Problem: here_comes_santa_claus (2023, round1)

*…right down Santa Claus Lane!*

Santa Claus Lane is home to \(N\) elves, the \(i\)th of whom lives \(X_i\) meters from the start of the lane. As Santa's little helper, you're tasked to assign elves to work on toys for good little girls and boys. Specifically, you must assign each elf to work on some toy so that at least \(2\) toys get worked on, and no elf works on a toy alone.

All elves working on the same toy will meet at the point which minimizes the farthest distance that any of them would need to walk. Formally, if the elves assigned to a given toy live at \(X_1\), \(X_2\), \(…\), then they will meet at point \(P\) such that \(\max(|X_1 - P|\), \(|X_2 - P|\), \(…\)\()\) is as small as possible.

For instance, the first sample case is depicted below:

{{PHOTO_ID:838516607729325|WIDTH:700}}

Santa is supervising, and you reckon he could use some exercise. Among all valid assignments of elves to toys, what's the farthest Santa would need to walk to visit all meeting points? Santa may start and end anywhere, but will try to walk as little as possible after seeing your assignments.

# Constraints

\(1 \leq T \leq 20\)
\(4 \leq N \leq 10^5 \)
\(1 \leq X_i \leq 10^9 \)

# Input Format

Input begins with an integer \(T\), the number of test cases. Each case begins with one line containing the integer \(N\), followed by a second line containing the the \(N\) integers \(X_1 ... X_N\).

# Output Format

For the \(i\)th test case, print "`Case #i:` " followed by a single real number, the farthest distance Santa would need to walk in meters. Your answer will be considered correct if it differs from the jury's answer by at most \(10^{-6}\) meters or at most \(0.0001\)%, whichever is larger.

# Sample Explanation

In the first sample case, elves living at \(1 \,\text{m}\) and \(3 \,\text{m}\) will work on a toy. Elves living at \(7 \,\text{m}\), \(12 \,\text{m}\), and \(13 \,\text{m}\) will work on another toy, and elves at \(17 \,\text{m}\) and \(23 \,\text{m}\) will work on the third toy. The toys will be made at \(2 \,\text{m}\), \(10 \,\text{m}\) and \(20 \,\text{m}\) respectively. Santa would need to walk at least \(18 \,\text{m}\) in total to visit every meeting point.

The second sample case is depicted below. No elf is allowed to work alone and we must make two toys. One optimal way of doing this is to have the leftmost \(3\) elves work on one toy at \(2 \,\text{m}\), and the rest work on the other toy at \(4.5 \,\text{m}\). This would maximize the distance Santa would have to walk among all valid elf assignments.

{{PHOTO_ID:163905706775126|WIDTH:400}}

In the third case, the two toys will be made at \(55 \,\text{m}\) and \(5500 \,\text{m}\).

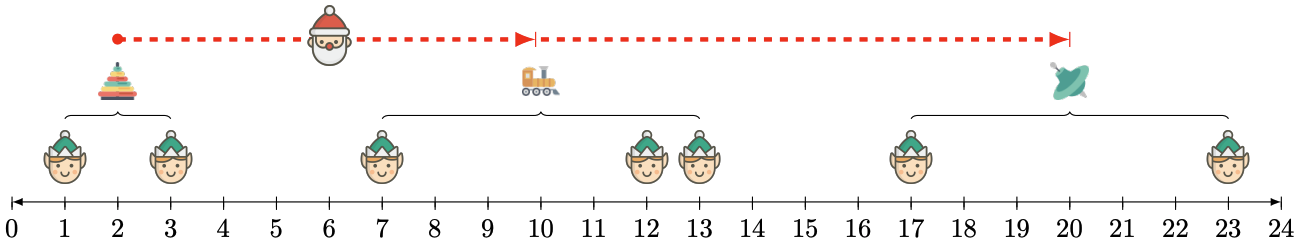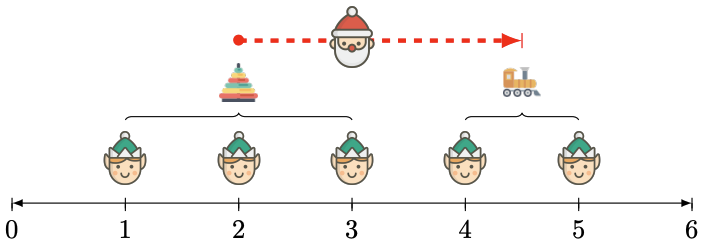

Sample input:
3
7
1 17 3 13 7 23 12
5
5 4 3 2 1
4
10 100 1000 10000

Sample output:
Case #1: 18
Case #2: 2.5
Case #3: 5445

Solution:
For a given assignment, Santa will always walk from the leftmost toy to the rightmost toy. It's in our interest to get these two meeting points as far as possible. This is equivalent to independently minimizing the leftmost meeting point, while maximing the rightmost meeting point.

For all elves assigned to a toy, the meeting point will always be the average of the leftmost and rightmost elf. To minimize the leftmost meeting point, it's intuitive that grouping only the \(2\) leftmost elves will get the average as small as possible. Likewise, we group the \(2\) rightmost elves.

We can sort the elves by ascending \(x\)-coordinates \(X_1' < ... < X_N'\), find the left meeting point as \((X_2' - X_1')/2\) and the right meeting point as \((X_{N}' - X_{N-1}')/2\). The answer (i.e. the distance of Santa's walk) will be the difference between those two meeting points.

The only special case occurs if there are \(N = 5\) elves. If we did the above, we would be left with a single elf in the middle who isn't allowed to work on a toy alone. We must instead include the middle elf in one of the other two groups. When \(N \ge 6\), there are at least \(2\) middle elves in our main strategy, so they won't pose an issue.

#include <algorithm>
#include <iomanip>
#include <iostream>
#include <vector>
using namespace std;

double solve() {
  int N;
  cin >> N;
  vector<int> X(N);
  for (int i = 0; i < N; i++) {
    cin >> X[i];
  }
  sort(X.begin(), X.end());
  double ans = X[N-1] + X[N-2] - (X[0] + X[1]);
  if (N == 5) {
    ans = max(
      X[N-1] + X[N-3] - (X[0] + X[1]),
      X[N-1] + X[N-2] - (X[0] + X[2])
    );
  }
 return ans / 2;
}

int main() {
  int T;
  cin >> T;
  cout.precision(1);
  for (int t = 1; t <= T; t++) {
    cout << "Case #" << t << ": " << fixed << solve() << endl;
  }
  return 0;
}